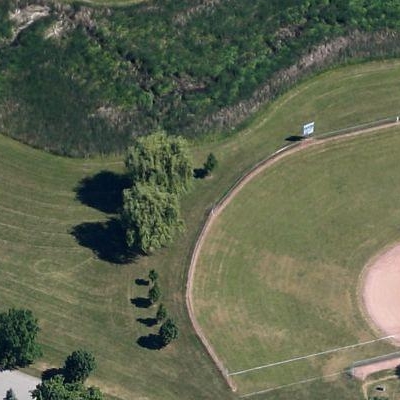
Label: Grass